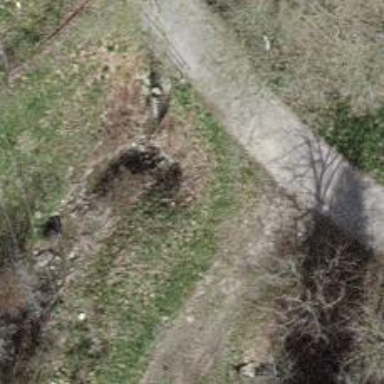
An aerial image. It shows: Culvert tunnel under ditch.